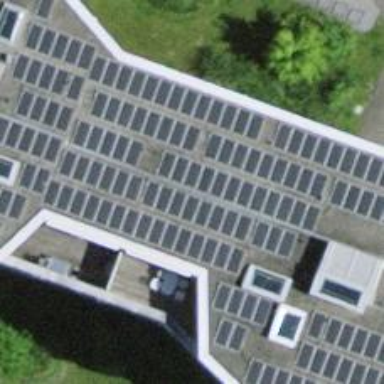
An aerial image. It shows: Solar power generator with photovoltaic panels.